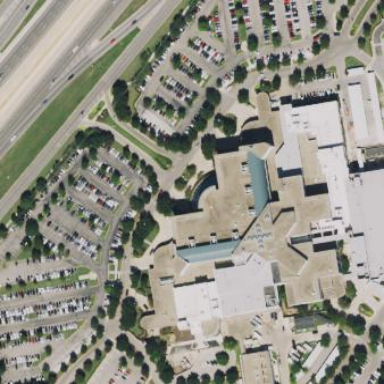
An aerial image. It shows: Healthcare facility identified as hospital.